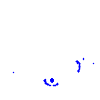
Particle: proton